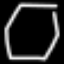
Label: octagon